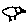
Label: bird